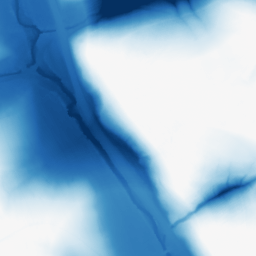
Category: morphological
Decomposition family: morphological
Decomposition parameters: operation: closing
size: 100
Upsampling method: lanczos
Upsampling parameters: scale: 2
Upsampling scale: 2